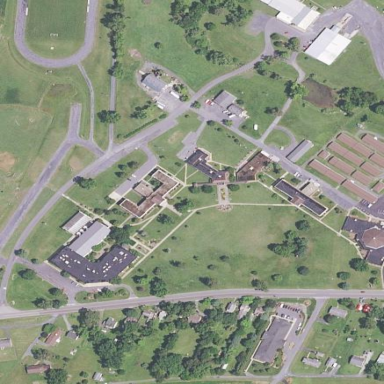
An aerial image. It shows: School.